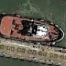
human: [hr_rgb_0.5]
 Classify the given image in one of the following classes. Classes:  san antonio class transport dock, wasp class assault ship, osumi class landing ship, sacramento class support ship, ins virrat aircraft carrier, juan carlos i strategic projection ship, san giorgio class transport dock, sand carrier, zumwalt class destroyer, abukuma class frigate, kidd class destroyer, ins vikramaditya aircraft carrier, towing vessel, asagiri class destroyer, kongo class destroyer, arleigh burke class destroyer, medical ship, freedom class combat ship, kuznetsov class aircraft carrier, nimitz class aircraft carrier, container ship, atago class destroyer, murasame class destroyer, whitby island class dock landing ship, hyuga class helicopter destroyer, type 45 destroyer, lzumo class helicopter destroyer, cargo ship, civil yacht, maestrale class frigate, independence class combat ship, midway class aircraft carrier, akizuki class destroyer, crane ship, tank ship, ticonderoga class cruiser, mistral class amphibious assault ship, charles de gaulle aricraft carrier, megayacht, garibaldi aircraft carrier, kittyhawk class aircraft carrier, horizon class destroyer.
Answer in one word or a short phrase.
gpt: Towing vessel